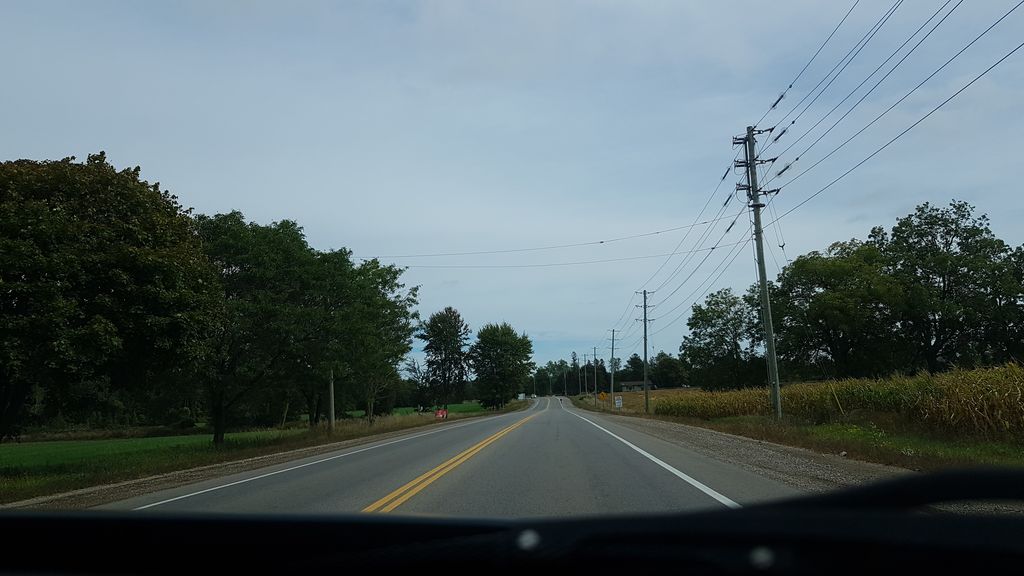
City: kitchener-waterloo